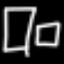
Label: square